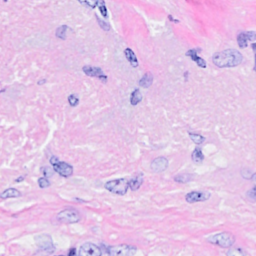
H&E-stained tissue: Breast